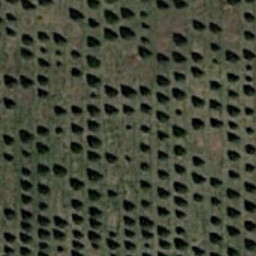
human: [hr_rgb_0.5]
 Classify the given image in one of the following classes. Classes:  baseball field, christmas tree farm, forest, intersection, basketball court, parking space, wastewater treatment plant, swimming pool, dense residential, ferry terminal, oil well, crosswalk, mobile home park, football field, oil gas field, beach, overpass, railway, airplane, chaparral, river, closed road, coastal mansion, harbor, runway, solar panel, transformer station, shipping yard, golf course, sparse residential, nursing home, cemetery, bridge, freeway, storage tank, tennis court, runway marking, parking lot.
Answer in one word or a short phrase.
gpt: christmas tree farm